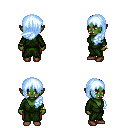
a pixel art fantasy rpg character, female body template, orc, green skin, green robe, red pants, white cyan left-swept hairstyle, bracelets, brown shoes, four views (front, back, left, right), 2x2 character sprite sheet, small pixel art, hard edges, no anti-aliasing